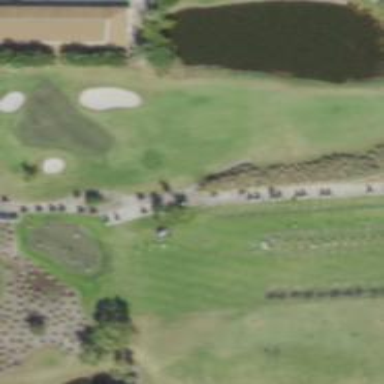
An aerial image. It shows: Service road designated as golf cart path.